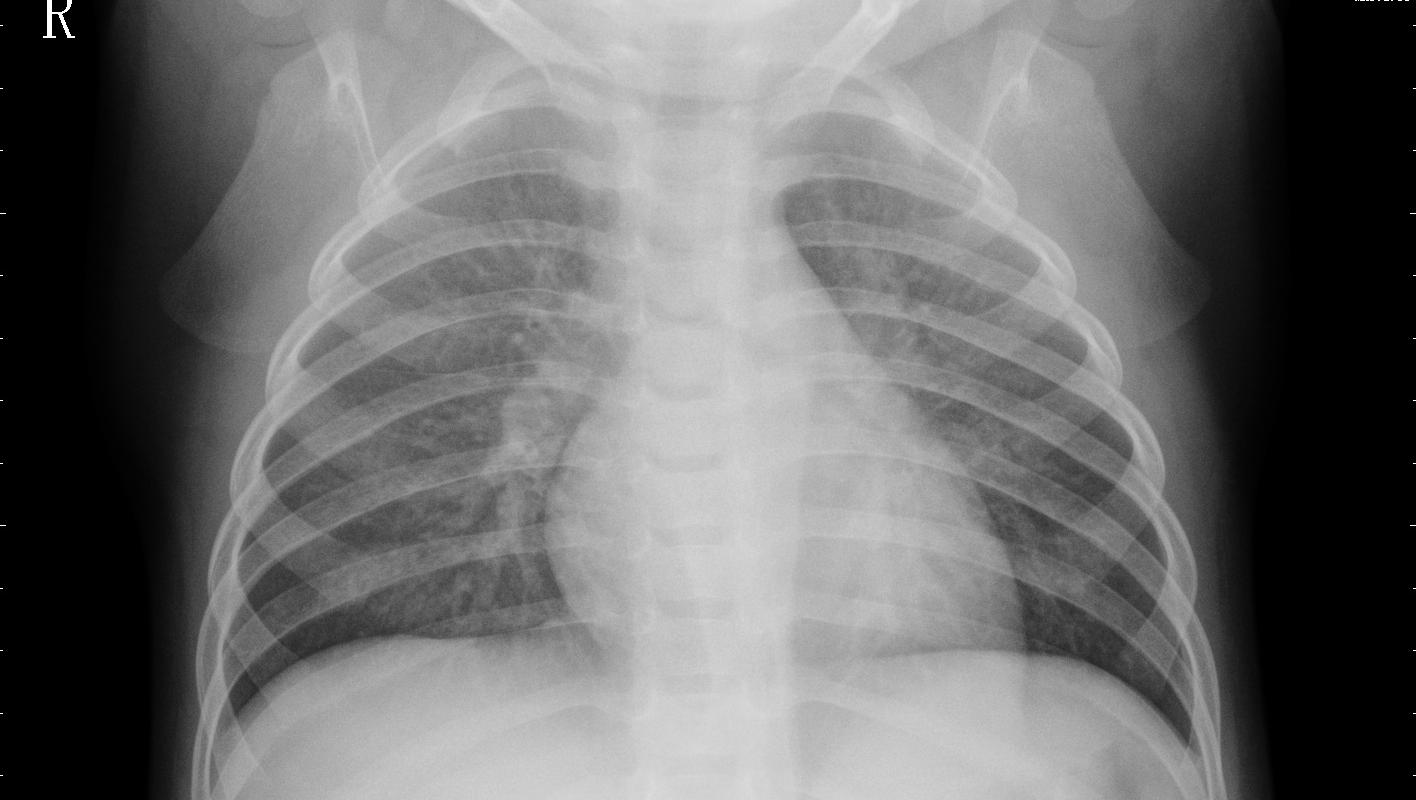
Diagnosis: PNEUMONIA